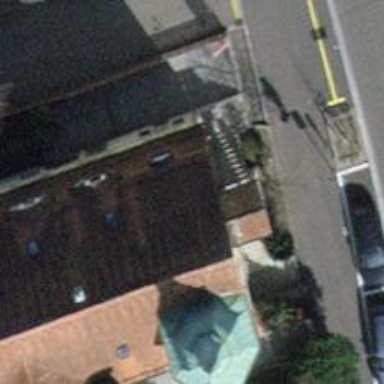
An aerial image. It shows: Convenience shop.